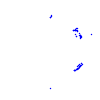
Particle: proton